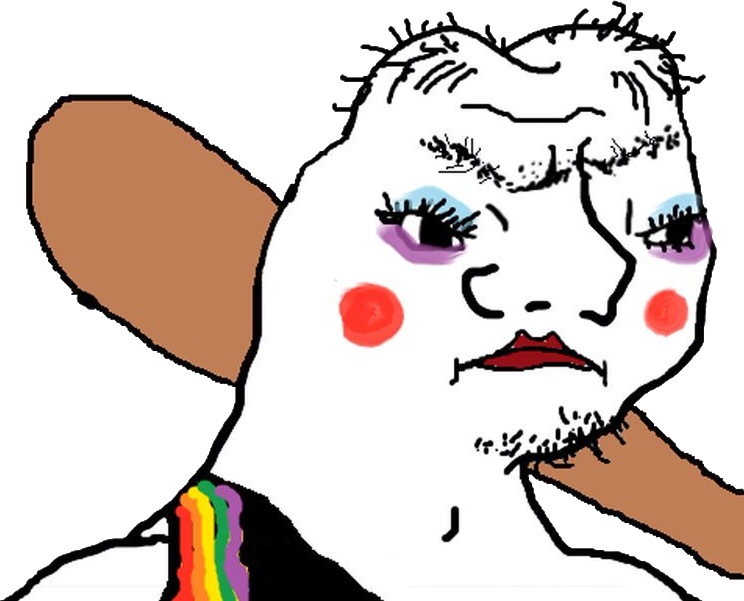
Label: 5_Grug